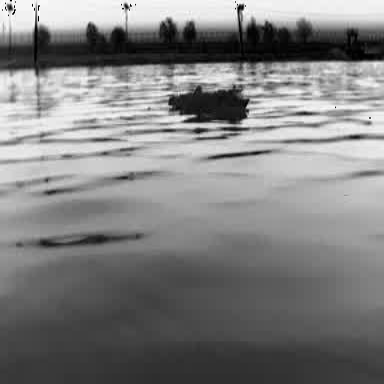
There is a container_ship in the infrared image.